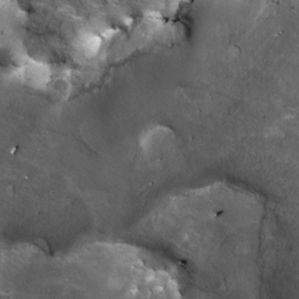
Label: non_frost